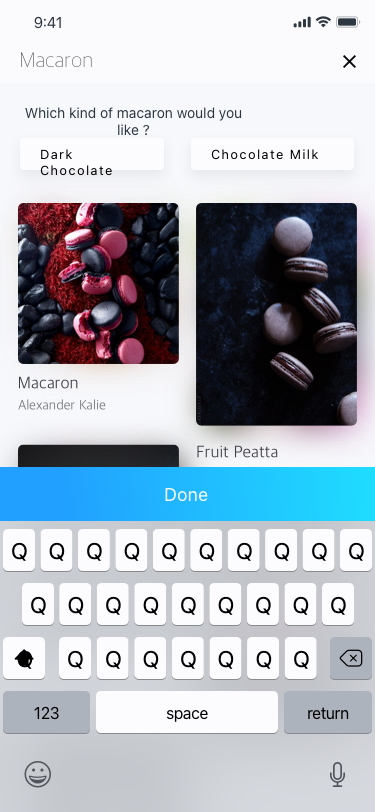
Text in this UI design:
Dark Chocolate
Chocolate Milk
Which kind of macaron would you like ?